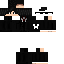
A female skeleton skin with dark skin, wearing brown helmet dressed in a black robe top and black pants, featuring a closed mouth.